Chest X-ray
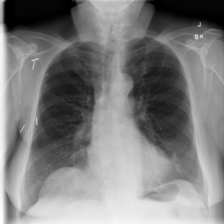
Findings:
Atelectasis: negative
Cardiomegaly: negative
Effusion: negative
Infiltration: negative
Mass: negative
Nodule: negative
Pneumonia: negative
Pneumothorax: negative
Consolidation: negative
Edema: negative
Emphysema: negative
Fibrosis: negative
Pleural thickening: negative
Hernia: negative